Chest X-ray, AP view. Patient: 51 years old, sex M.
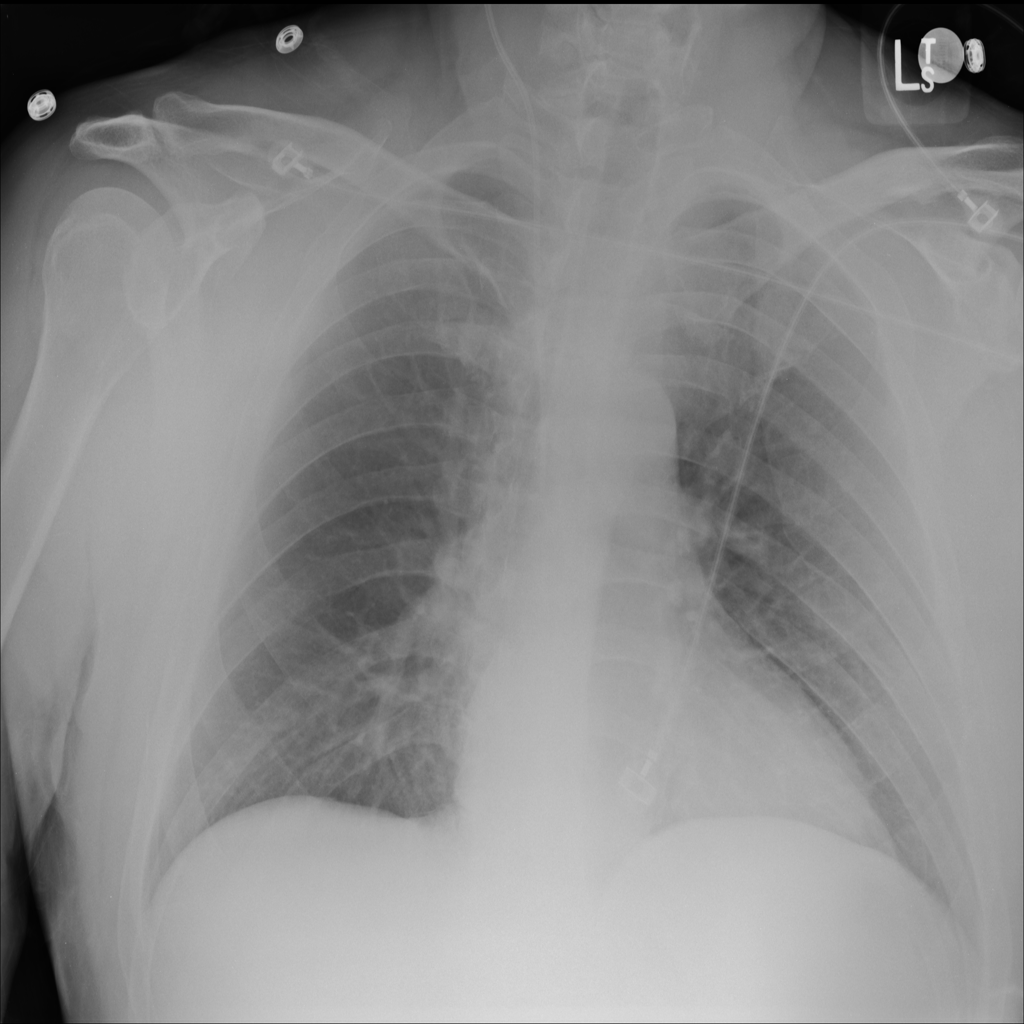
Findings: No Finding